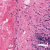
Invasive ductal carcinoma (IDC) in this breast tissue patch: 0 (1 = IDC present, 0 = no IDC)